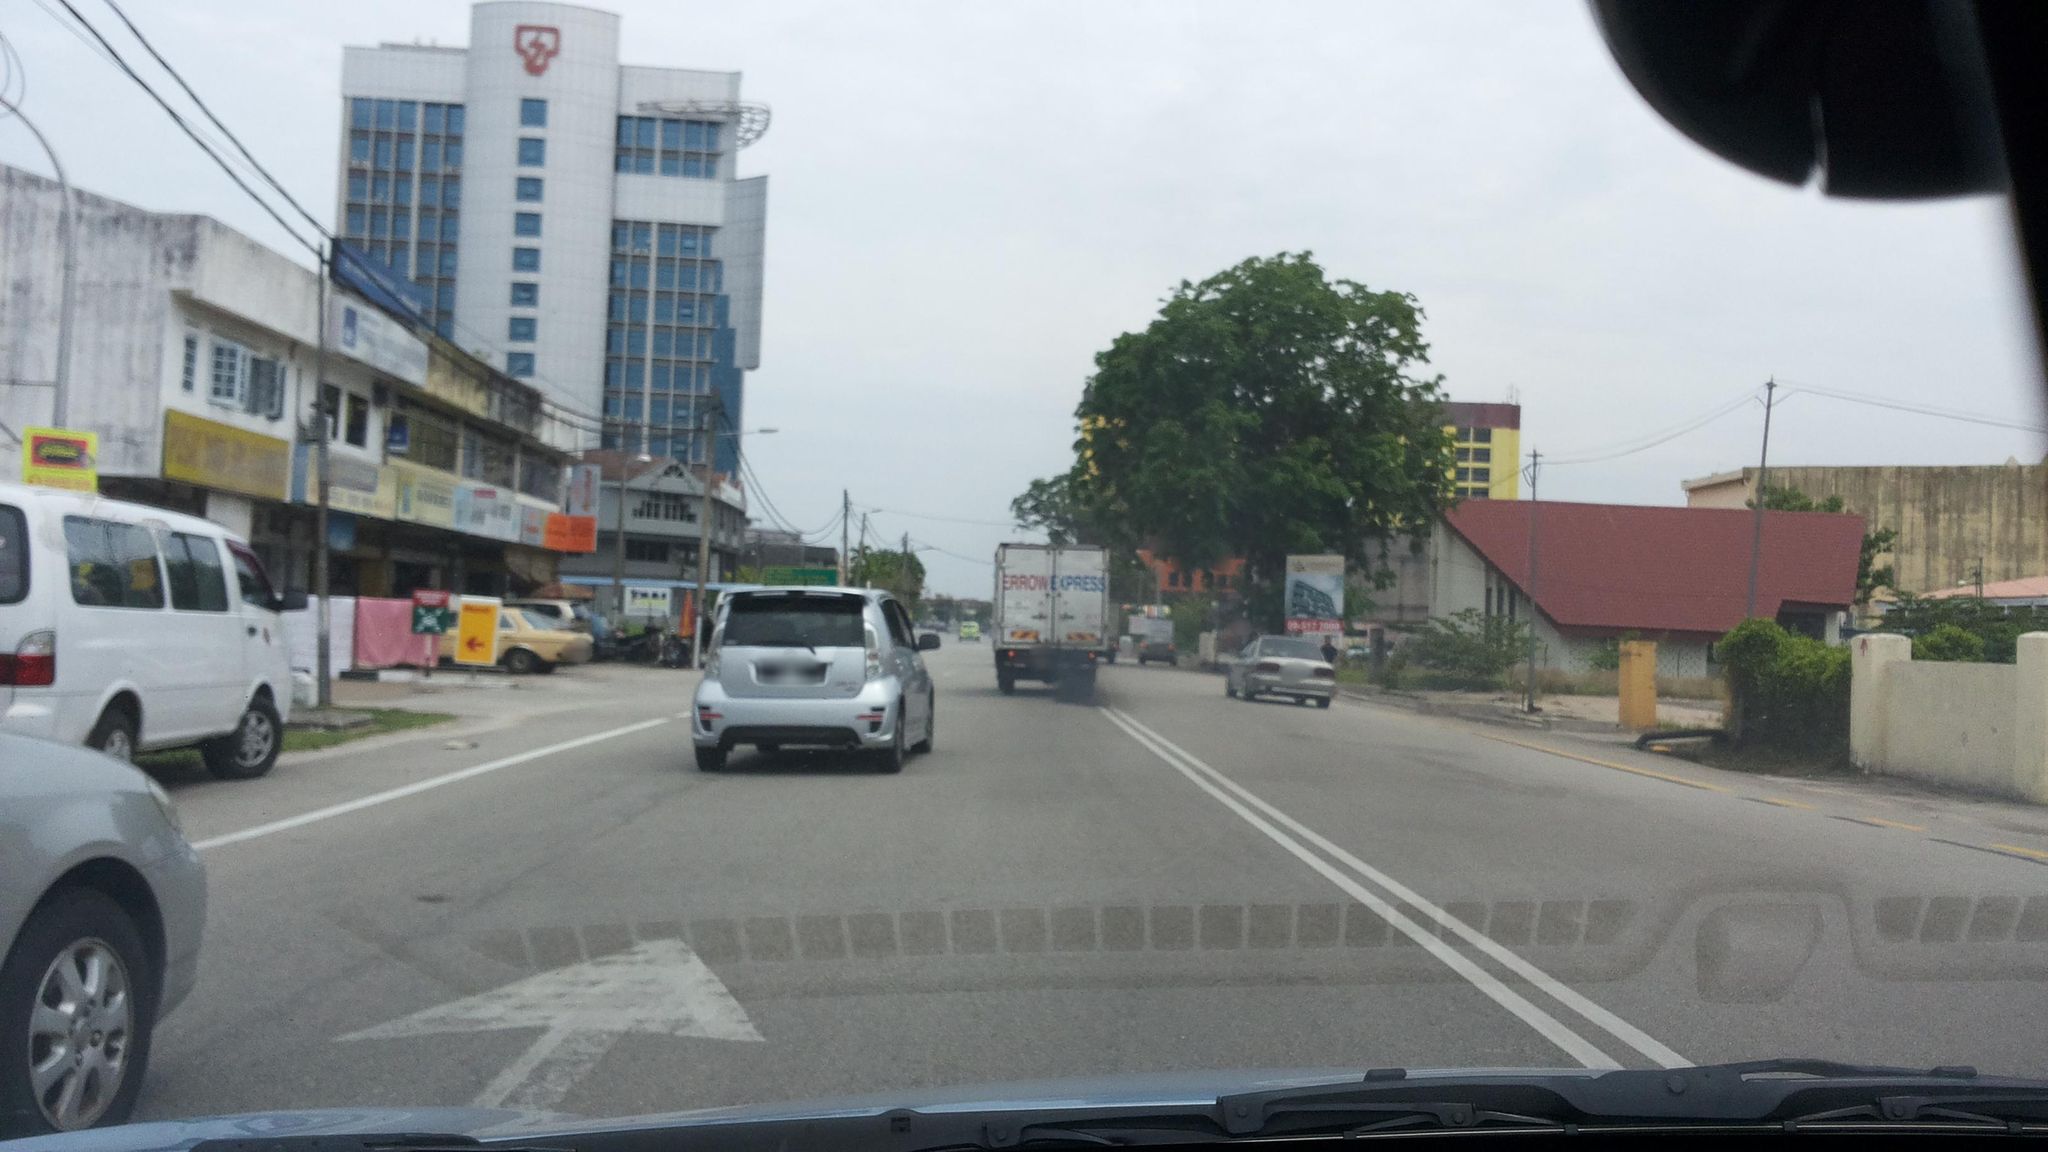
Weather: cloudy
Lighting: day
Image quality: good
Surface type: driving surface
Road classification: trunk_link, trunk
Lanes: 2
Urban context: urban centre
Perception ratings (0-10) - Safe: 2.78, Lively: 7.95, Beautiful: 2.93, Boring: 2.16, Depressing: 7.75, Wealthy: 1.51